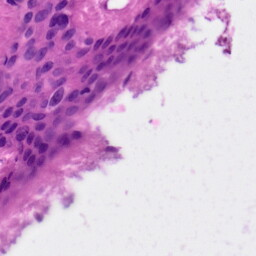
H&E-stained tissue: Skin